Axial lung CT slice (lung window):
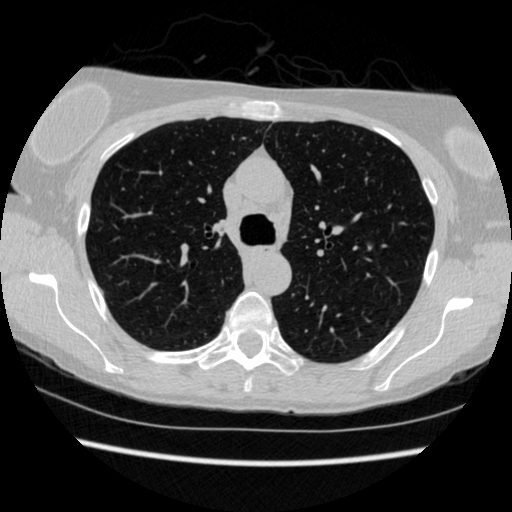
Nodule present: no